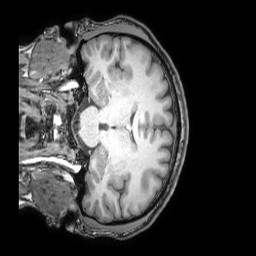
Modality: T1w
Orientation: coronal
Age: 29
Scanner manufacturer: philips
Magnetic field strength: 3 T
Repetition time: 0.007 s
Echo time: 0.003501 s